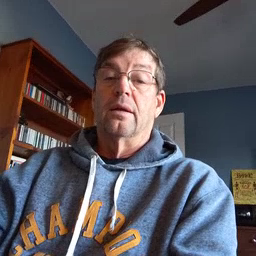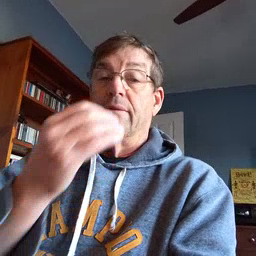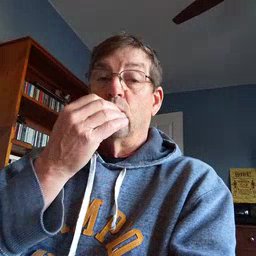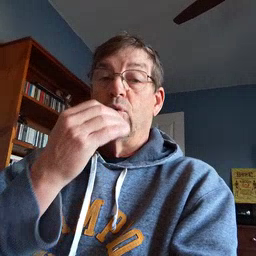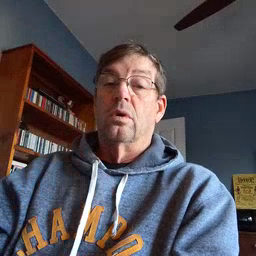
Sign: food